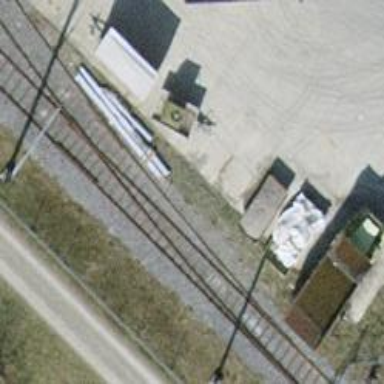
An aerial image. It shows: Railway switch.